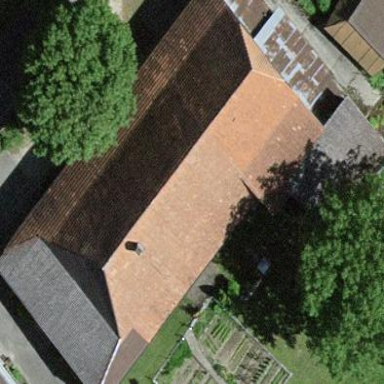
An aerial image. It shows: Barn.